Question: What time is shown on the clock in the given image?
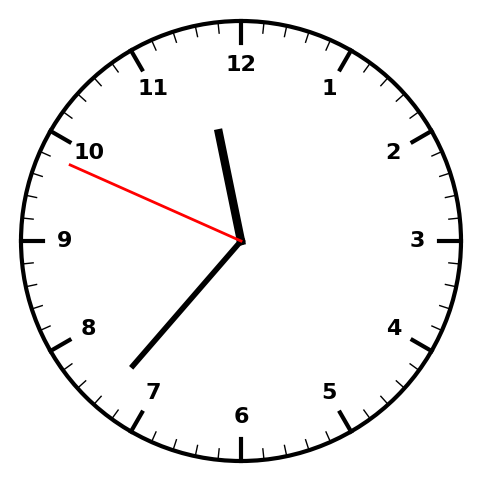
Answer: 11:36:49